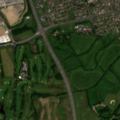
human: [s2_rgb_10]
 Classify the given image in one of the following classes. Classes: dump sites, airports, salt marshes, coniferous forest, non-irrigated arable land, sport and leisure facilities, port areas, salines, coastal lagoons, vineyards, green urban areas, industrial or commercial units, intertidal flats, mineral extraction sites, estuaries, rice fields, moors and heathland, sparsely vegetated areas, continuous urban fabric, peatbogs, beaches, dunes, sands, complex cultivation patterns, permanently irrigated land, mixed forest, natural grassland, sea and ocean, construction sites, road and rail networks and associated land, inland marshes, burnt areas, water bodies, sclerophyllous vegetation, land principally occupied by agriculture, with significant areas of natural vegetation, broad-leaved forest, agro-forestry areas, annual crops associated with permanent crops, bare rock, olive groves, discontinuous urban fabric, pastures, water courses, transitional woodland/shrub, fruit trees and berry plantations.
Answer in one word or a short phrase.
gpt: discontinuous urban fabric, industrial or commercial units, construction sites, sport and leisure facilities, pastures